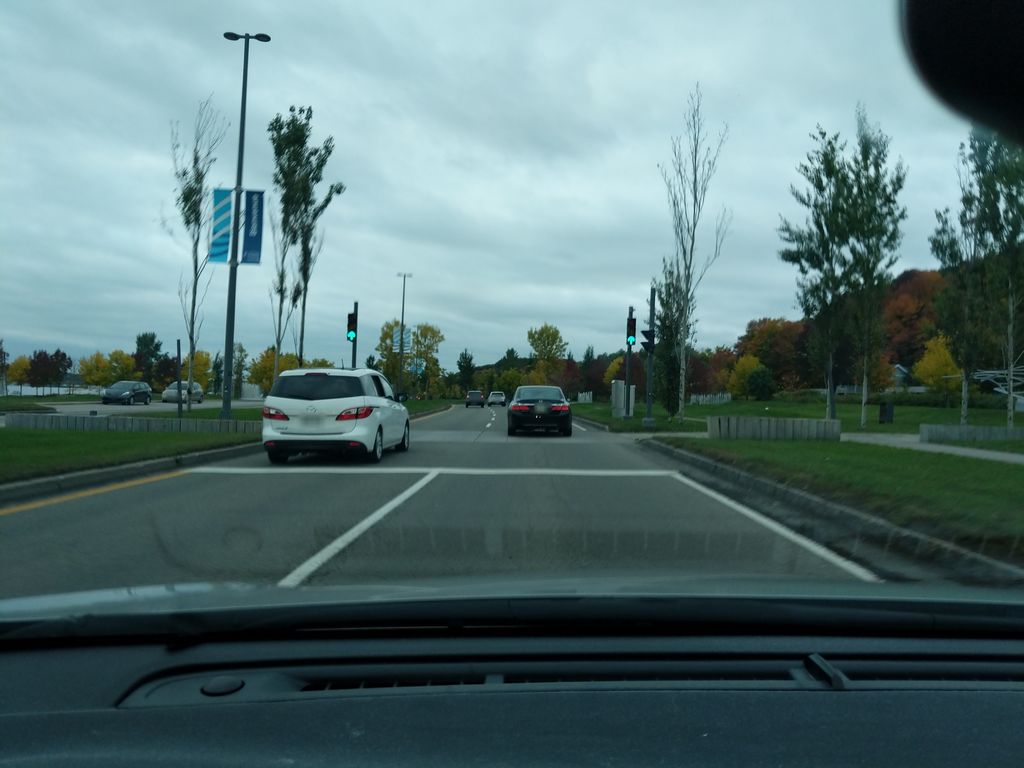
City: quebec_city